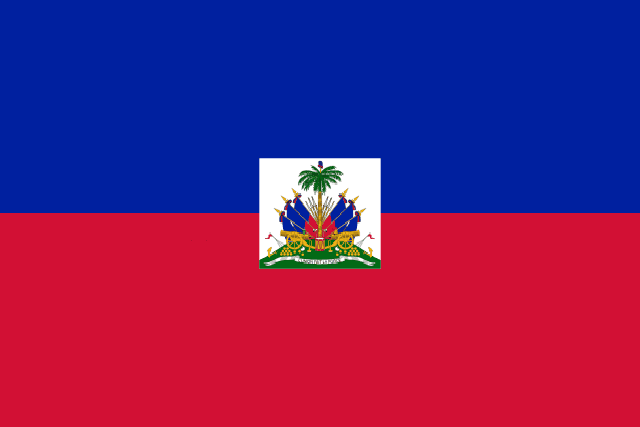
Country: Haiti
Country code: ht